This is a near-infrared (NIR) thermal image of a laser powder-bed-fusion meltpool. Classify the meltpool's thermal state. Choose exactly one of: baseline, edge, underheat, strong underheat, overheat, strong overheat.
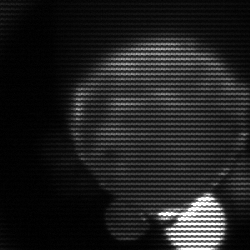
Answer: edge